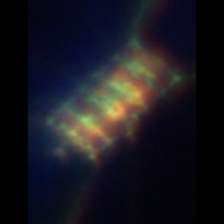
Taxon: Chaetoceros
Group: Diatoms